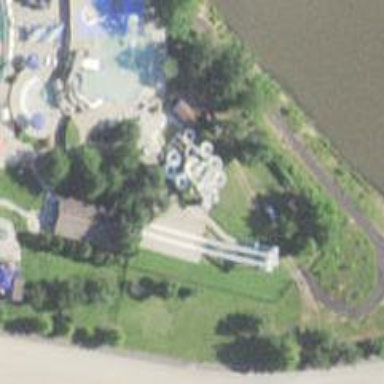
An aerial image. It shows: Water slide attraction.